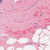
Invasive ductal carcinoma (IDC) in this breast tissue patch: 0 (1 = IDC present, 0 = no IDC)